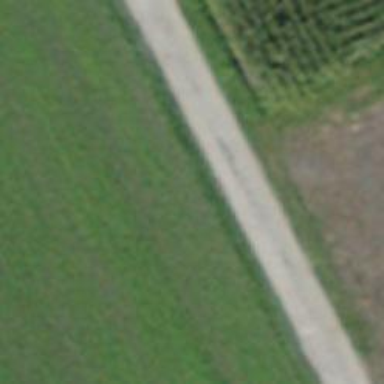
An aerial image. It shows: Compacted track road with grade3 tracktype.